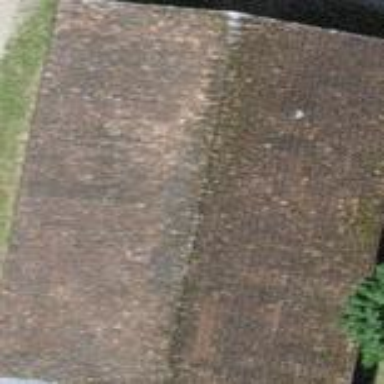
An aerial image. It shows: Barn.